Question: I'd like to configure database with the exact requirement collation of "" but for some reason in SQL Server 2008, I can only select "".
How can I select the proper collation and change it from into while retaining all of the data and the settings (schema and logins, etc)?

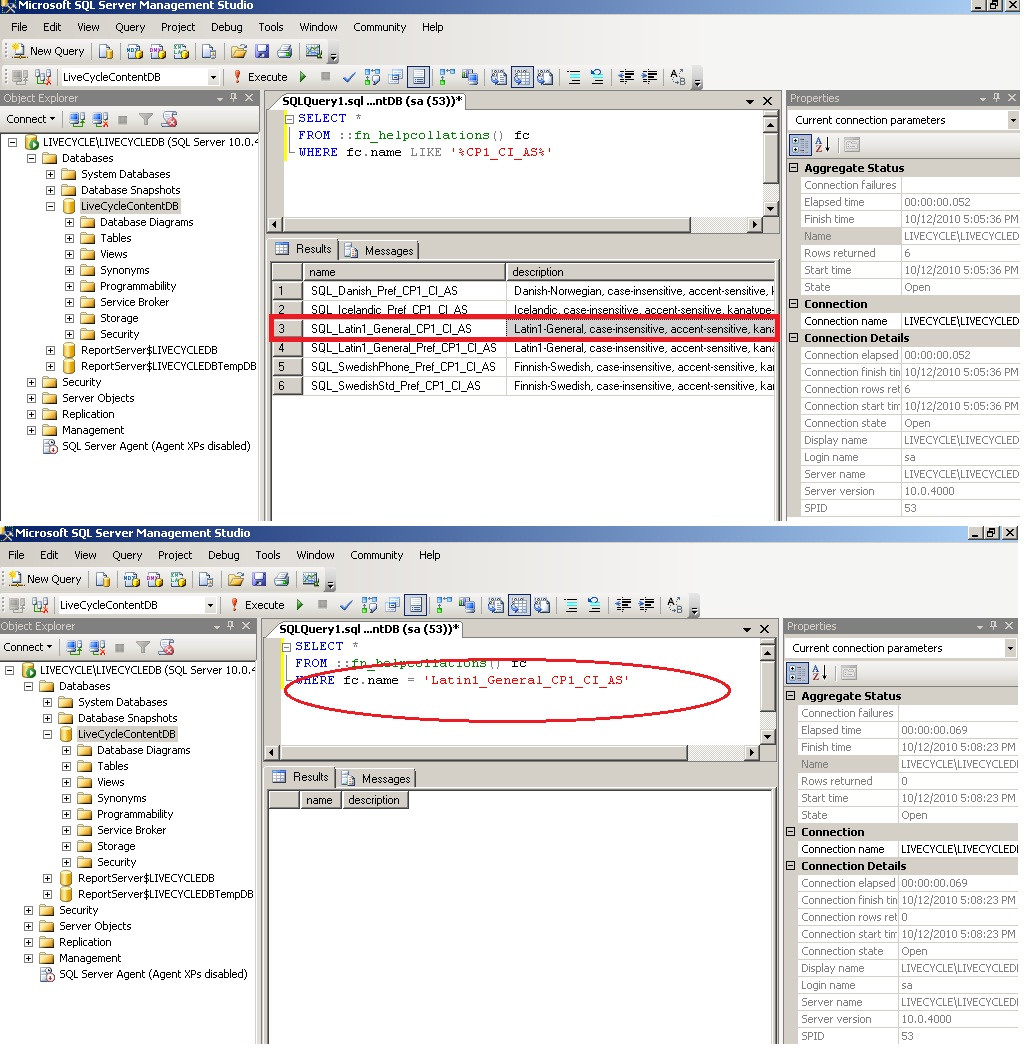
Answer: Try to change collation from QA:
'''
ALTER DATABASE DBNAME
COLLATE Cyrillic_General_CI_AS
'''
You can find all possible collations by Query:
'''
SELECT *
FROM ::fn_helpcollations()
'''
If you have a fields in the database with diferent collation you need to convert it:
'''
SELECT 'ALTER TABLE ['+
rtrim(TABLE_NAME)+
'] ALTER COLUMN ['+
rtrim(COLUMN_NAME)+
'] '+
rtrim(DATA_TYPE)+
CASE WHEN NOT(CHARACTER_MAXIMUM_LENGTH IS NULL) OR (CHARACTER_MAXIMUM_LENGTH=0)
THEN '('+convert(varchar(10),CHARACTER_MAXIMUM_LENGTH)+')'
END+
' COLLATE Latin1_General_CI_AS' COLLATE Latin1_General_CI_AS
FROM INFORMATION_SCHEMA.COLUMNS
WHERE (TABLE_CATALOG=DB_NAME() COLLATE Latin1_General_CI_AS) AND
((DATA_TYPE LIKE '%char%' COLLATE Latin1_General_CI_AS) OR (DATA_TYPE LIKE '%text%' COLLATE Latin1_General_CI_AS)) AND
(COLLATION_NAME IS NOT NULL) AND
(COLLATION_NAME <> 'Latin1_General_CI_AS' COLLATE Latin1_General_CI_AS) AND
TABLE_NAME in (SELECT o.name
FROM sysobjects o
WHERE (o.xtype = 'U'))
'''
If database collation and sql server collation are different you can have troubles with TempDb. Basically you need to run the installation again to rebuild the master database with the new collation. You cannot change the entire server's collation any other way.
Anyway I think it is easier to install new instance of MS SQL Server with new collation :)